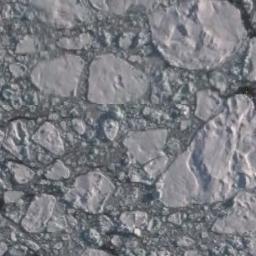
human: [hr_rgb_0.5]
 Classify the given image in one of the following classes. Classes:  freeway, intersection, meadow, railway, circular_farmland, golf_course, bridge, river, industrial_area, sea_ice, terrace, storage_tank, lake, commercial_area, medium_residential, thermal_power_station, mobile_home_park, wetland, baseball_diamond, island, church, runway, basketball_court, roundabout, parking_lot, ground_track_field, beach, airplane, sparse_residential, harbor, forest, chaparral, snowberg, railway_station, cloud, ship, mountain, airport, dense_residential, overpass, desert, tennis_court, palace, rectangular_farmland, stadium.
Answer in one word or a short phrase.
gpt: sea_ice